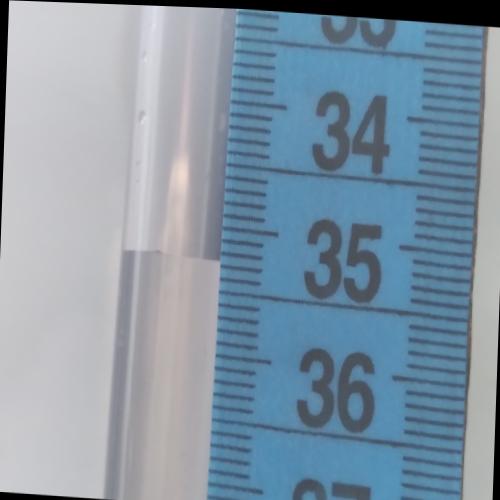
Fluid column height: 35.3 cm